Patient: sex F, age 46
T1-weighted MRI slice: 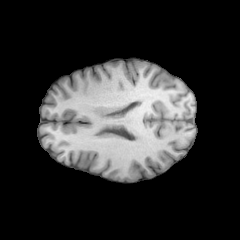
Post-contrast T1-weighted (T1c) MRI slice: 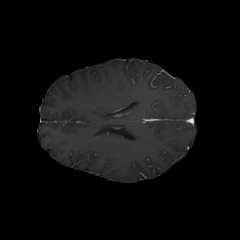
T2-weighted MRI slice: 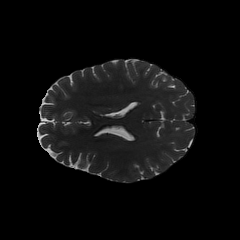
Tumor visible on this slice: no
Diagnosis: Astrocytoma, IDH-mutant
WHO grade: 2